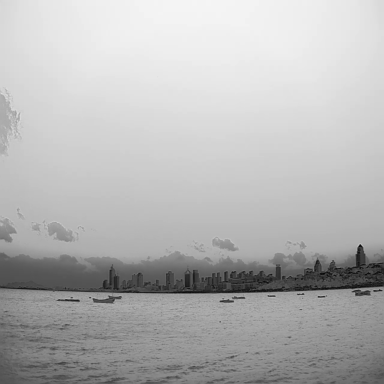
There are eight bulk_carriers in the infrared image.